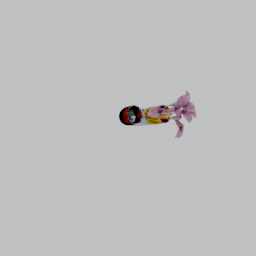
Label: decoration